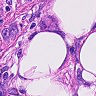
Metastatic tissue present: yes